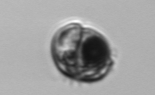
Label: Proterythropsis